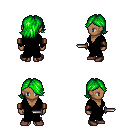
a pixel art fantasy rpg character, female body template, human, dark skin, black robe, gold greaves, green swoop hairstyle, leather bracers, maroon shoes, dagger, four views (front, back, left, right), 2x2 character sprite sheet, small pixel art, hard edges, no anti-aliasing